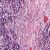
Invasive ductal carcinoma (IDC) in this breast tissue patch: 1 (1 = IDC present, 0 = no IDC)